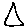
Label: triangle